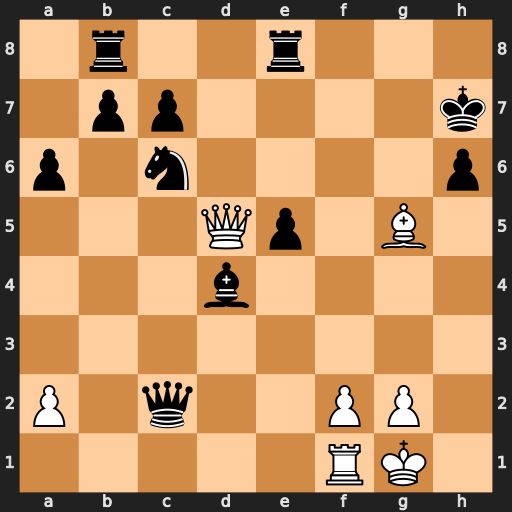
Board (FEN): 1r2r3/1pp4k/p1n4p/3Qp1B1/3b4/8/P1q2PP1/5RK1
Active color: w
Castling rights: -
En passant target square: -
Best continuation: Qf7+ Kh8 Bf6#